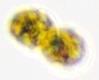
Label: Margalefidinium